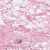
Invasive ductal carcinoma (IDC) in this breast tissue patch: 0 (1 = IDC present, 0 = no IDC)